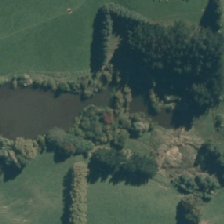
Land cover: lake_pond